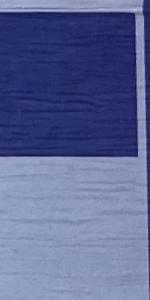
Label: Empty